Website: home-depot
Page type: billing-address
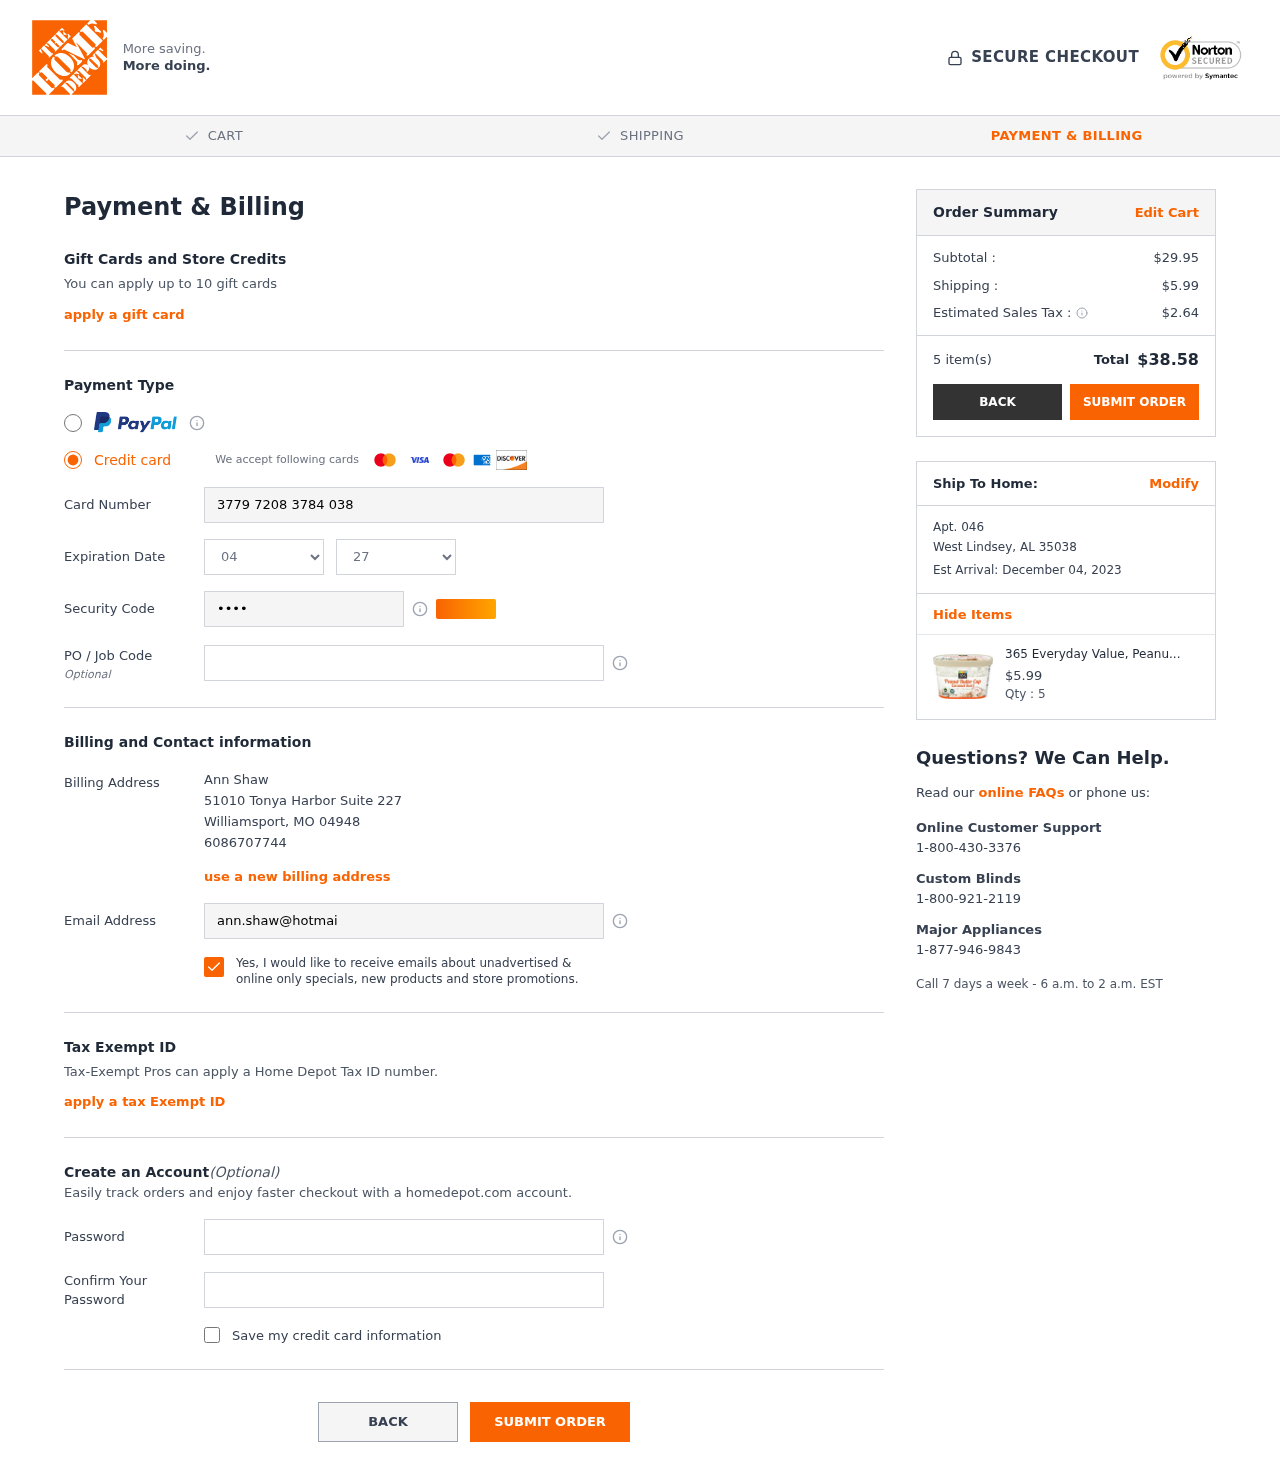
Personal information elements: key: PII_CARD_CVV
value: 7216
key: PII_CARD_EXPIRY_MONTH
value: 04
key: PII_CARD_EXPIRY_YEAR
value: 27
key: PII_CARD_NUMBER
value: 3779 7208 3784 038
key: PII_CITY
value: Williamsport
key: PII_CITY2
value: West Lindsey
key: PII_EMAIL
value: ann.shaw@hotmail.com
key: PII_FULLNAME
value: Ann Shaw
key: PII_PHONE
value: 6086707744
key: PII_POSTCODE
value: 04948
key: PII_POSTCODE2
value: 35038
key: PII_STATE_ABBR
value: MO
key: PII_STATE_ABBR2
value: AL
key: PII_STREET
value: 51010 Tonya Harbor Suite 227
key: PII_STREET2
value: Apt. 046
Product elements: key: PRODUCT1_NAME
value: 365 Everyday Value, Peanut Butter Cup Caramel Swirl Ice Cream, 1.75 QT, (Frozen)
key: PRODUCT1_PRICE
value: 5.99
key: PRODUCT1_QUANTITY
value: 5
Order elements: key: ORDER_SUBTOTAL
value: $29.95
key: ORDER_SHIPPING_COST
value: $5.99
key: ORDER_TAX
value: $2.64
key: ORDER_NUM_ITEMS
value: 5 item(s)
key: ORDER_TOTAL
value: $38.58
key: ORDER_DELIVERY_DATE
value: Est Arrival: December 04, 2023